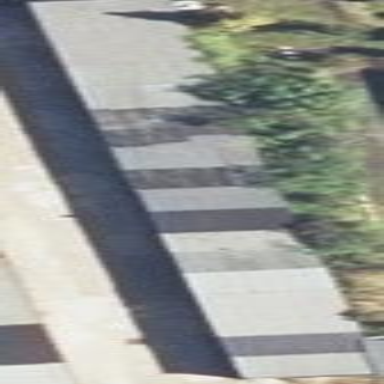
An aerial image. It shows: Group of garages.